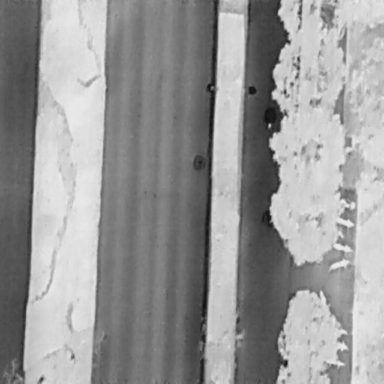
There are seven Bicycles in the infrared image.